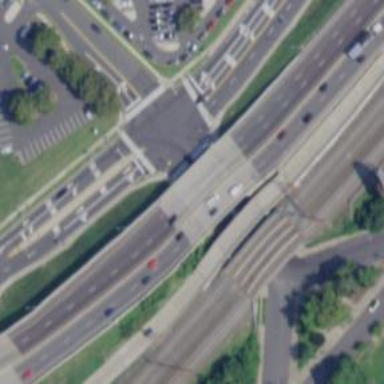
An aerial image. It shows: Motorway bridge spanning urban freeway/expressway.